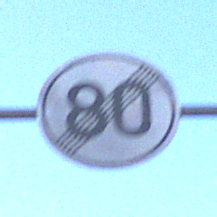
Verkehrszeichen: EndeGeschwindigkeit80
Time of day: SunriseSunset
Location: Outdoor (Urban)
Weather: PartlyCloudy
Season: NotSpecified
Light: Natural